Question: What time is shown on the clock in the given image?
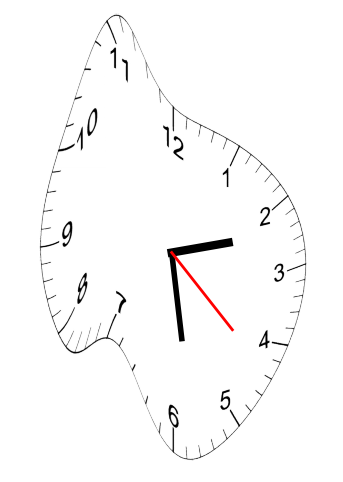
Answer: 02:28:22